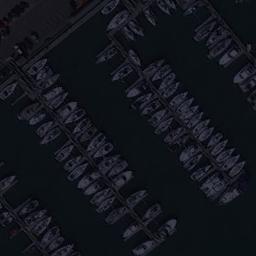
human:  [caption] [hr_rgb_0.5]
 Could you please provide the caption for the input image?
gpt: There are many ships in the harbor .

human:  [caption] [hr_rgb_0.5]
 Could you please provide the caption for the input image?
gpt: Many yachts moored neatly on the sea side of the harbor .

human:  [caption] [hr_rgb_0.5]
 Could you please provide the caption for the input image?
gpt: There are more ships in the middle of the harbor .

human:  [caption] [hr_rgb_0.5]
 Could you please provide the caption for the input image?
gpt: The harbor has lots of neatly docked boats and the color of the waters is dark green .

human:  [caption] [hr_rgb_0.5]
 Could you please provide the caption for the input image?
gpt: There are many ships docked neatly at the harbor .